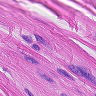
Metastatic tissue present: yes